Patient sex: M
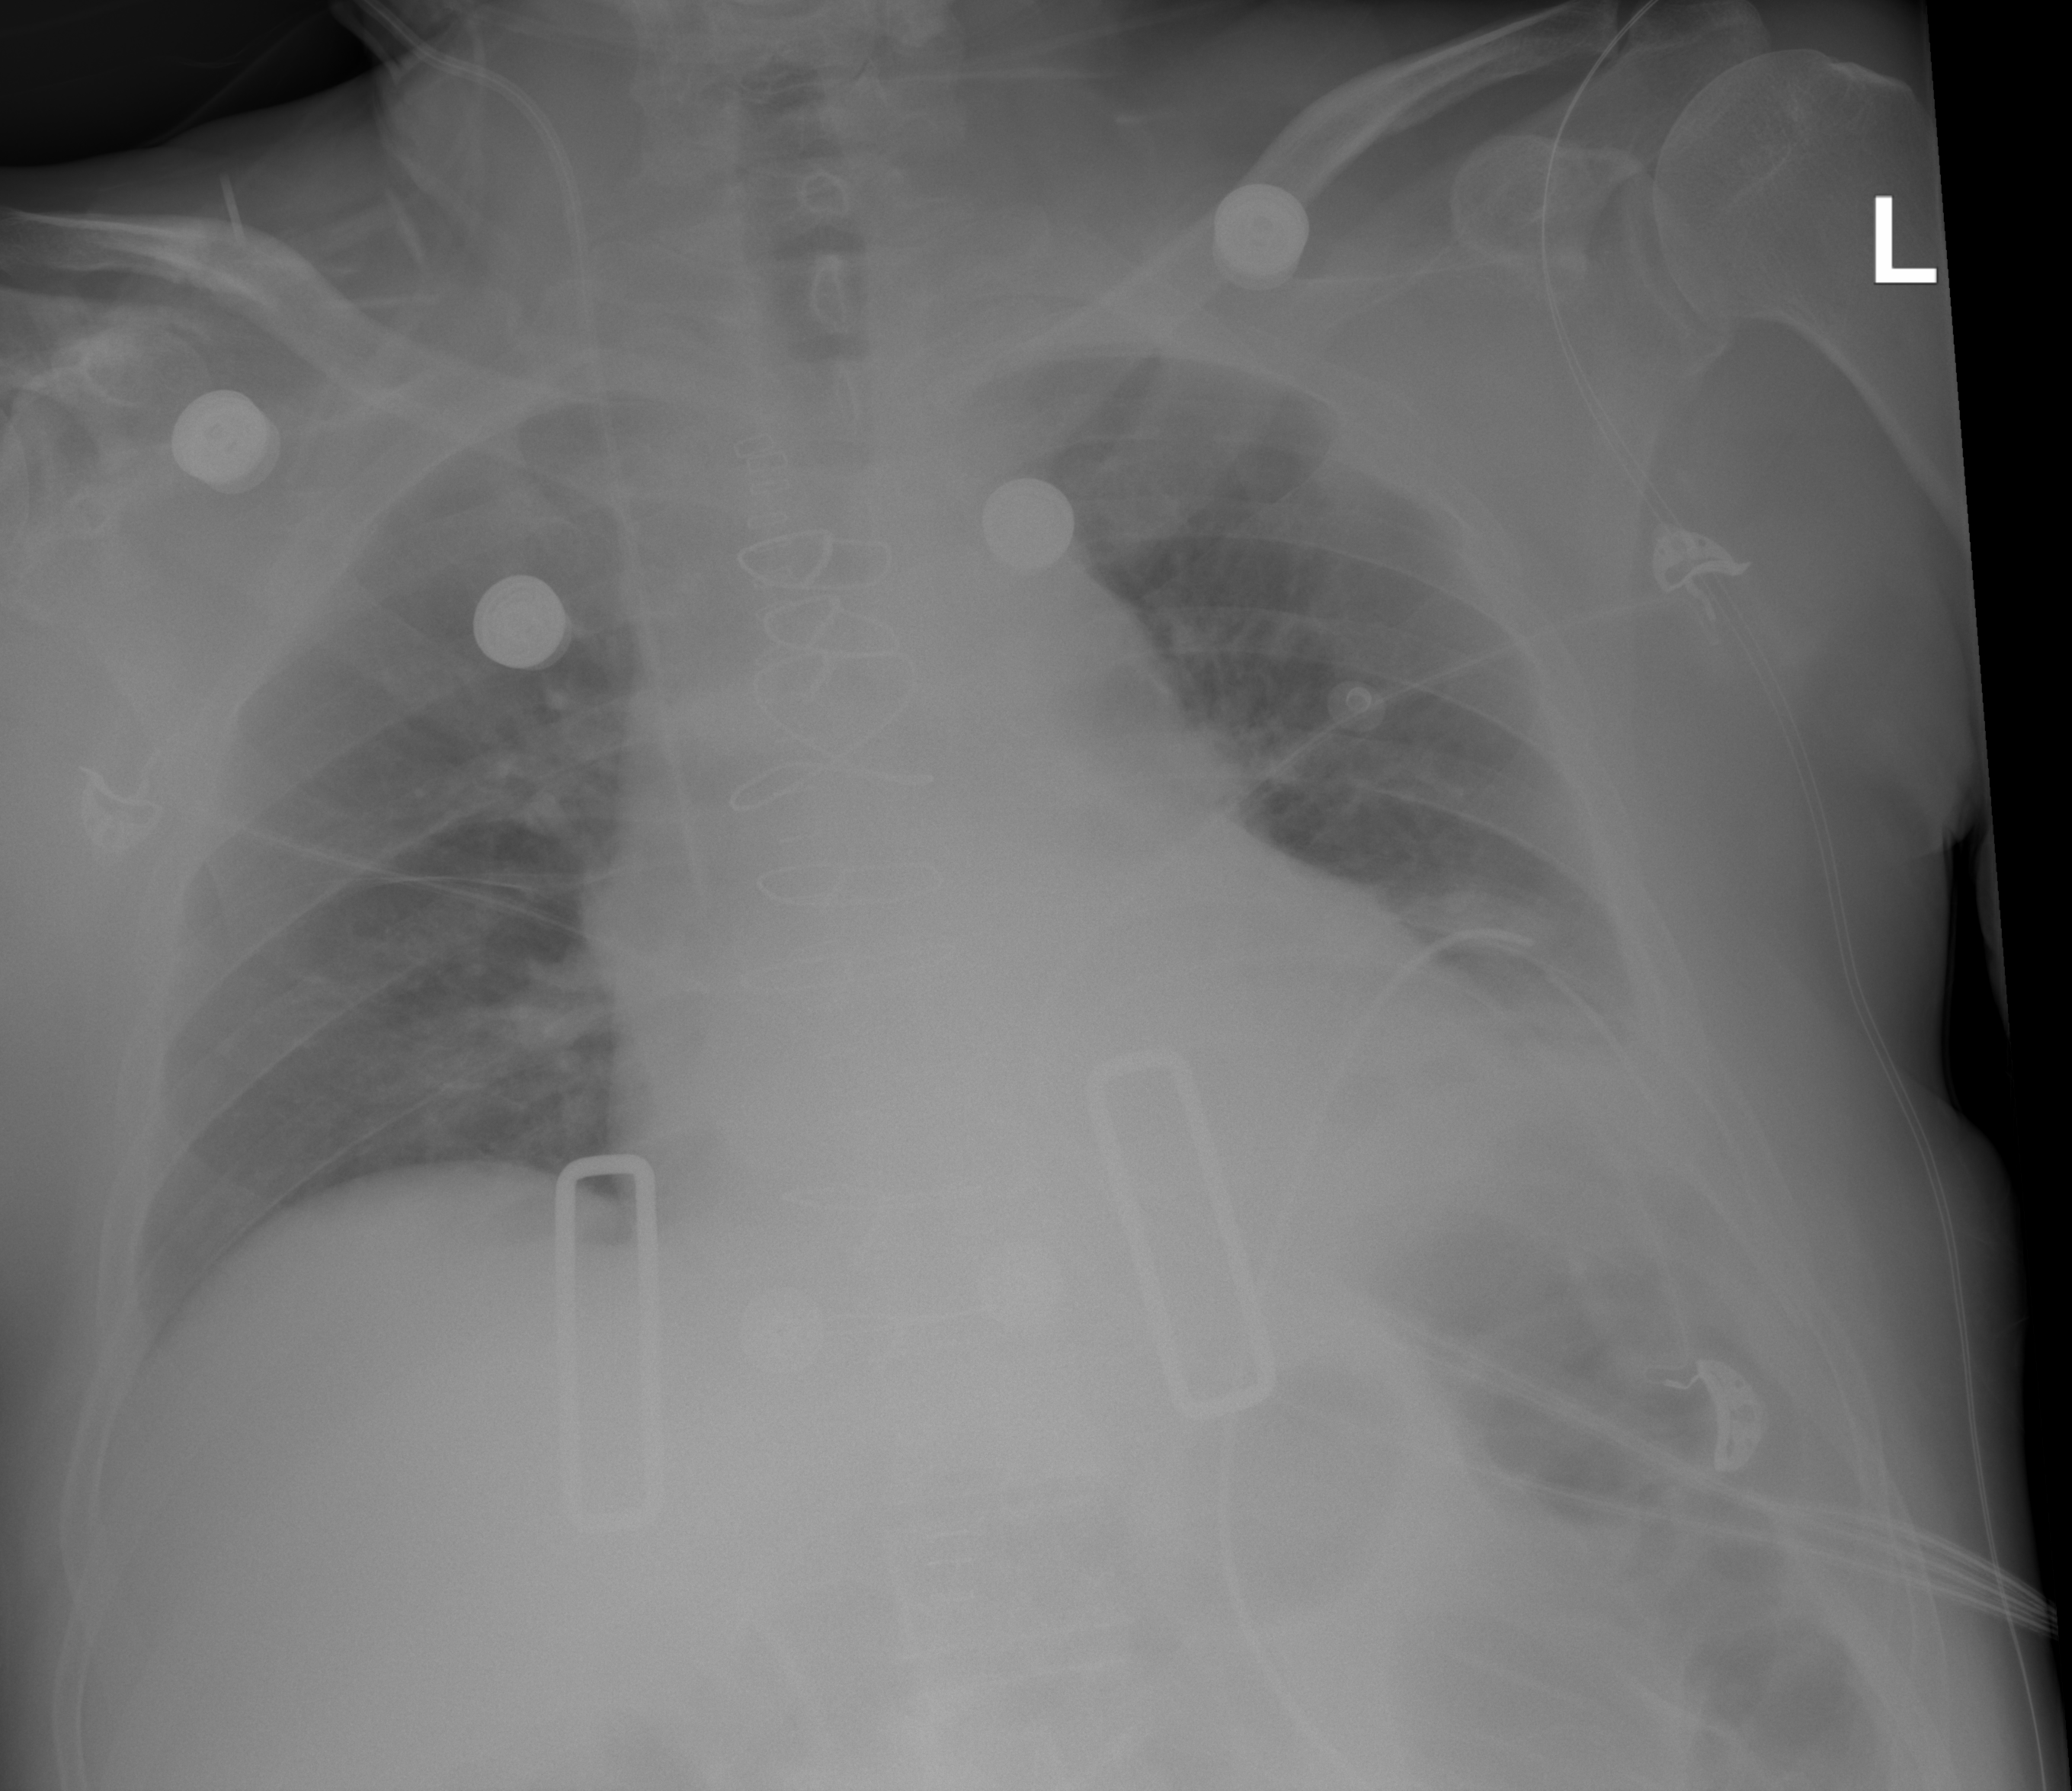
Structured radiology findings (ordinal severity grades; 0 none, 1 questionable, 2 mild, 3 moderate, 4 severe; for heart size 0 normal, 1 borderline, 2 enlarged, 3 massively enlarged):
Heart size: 2
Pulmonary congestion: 1
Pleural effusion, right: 0
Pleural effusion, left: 2
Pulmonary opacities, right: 0
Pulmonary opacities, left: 0
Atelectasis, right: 0
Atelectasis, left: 2